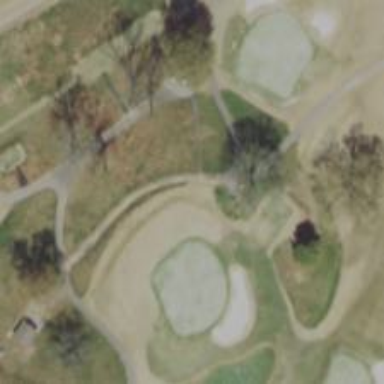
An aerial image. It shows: Golf path.